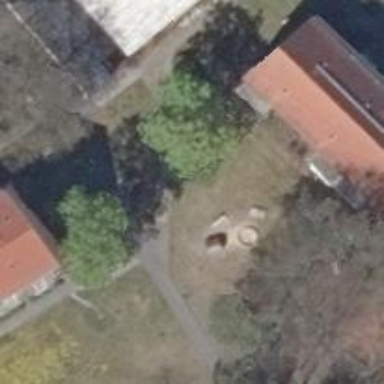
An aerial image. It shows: Playground with playhouse.